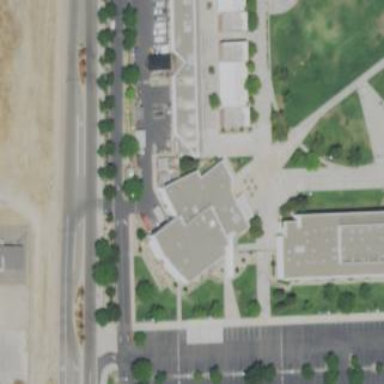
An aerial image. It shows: School building.